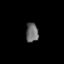
Tissue: skin
Cell type: Epithelial cells
Senescence score: 0.2144
Nuclear area (px): 235
Mean DAPI intensity: 107.834